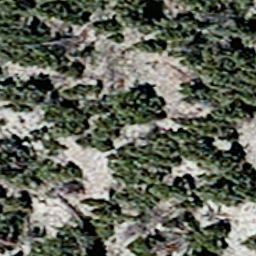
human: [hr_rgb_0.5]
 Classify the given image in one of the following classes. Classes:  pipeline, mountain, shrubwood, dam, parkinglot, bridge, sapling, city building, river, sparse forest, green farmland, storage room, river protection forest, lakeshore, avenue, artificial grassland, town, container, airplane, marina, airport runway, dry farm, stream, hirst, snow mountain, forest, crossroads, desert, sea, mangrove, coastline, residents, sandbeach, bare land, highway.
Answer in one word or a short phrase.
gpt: sparse forest